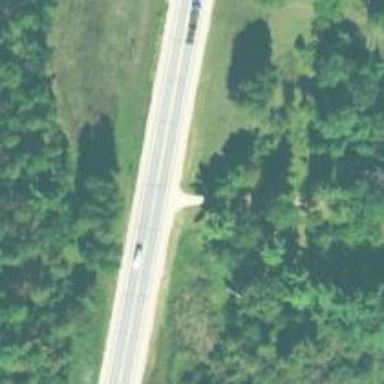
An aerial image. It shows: Asphalt road classified as trunk highway.